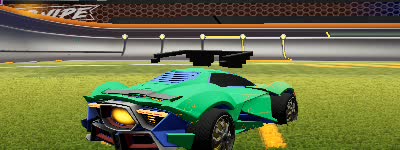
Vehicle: werewolf